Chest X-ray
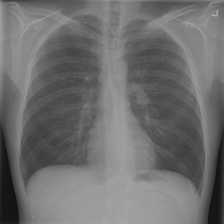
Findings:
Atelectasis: negative
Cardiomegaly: negative
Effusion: negative
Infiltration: negative
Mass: negative
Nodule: negative
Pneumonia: negative
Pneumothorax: negative
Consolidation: negative
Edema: negative
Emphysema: negative
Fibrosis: negative
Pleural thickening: negative
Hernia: negative